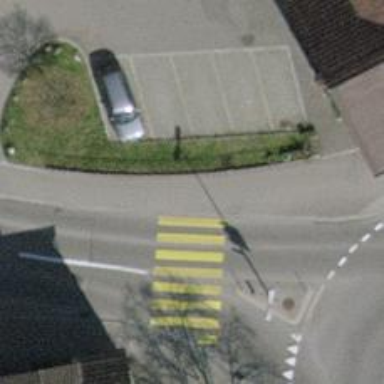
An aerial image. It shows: Kerb barrier.